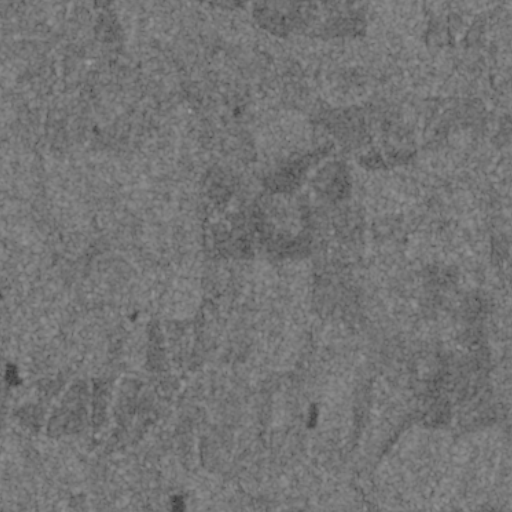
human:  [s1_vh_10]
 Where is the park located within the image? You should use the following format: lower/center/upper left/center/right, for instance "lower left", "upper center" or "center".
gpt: The park is located in the center left of the image.
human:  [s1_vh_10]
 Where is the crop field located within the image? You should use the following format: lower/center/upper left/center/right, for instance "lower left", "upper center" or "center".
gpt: There is no crop field in the image.

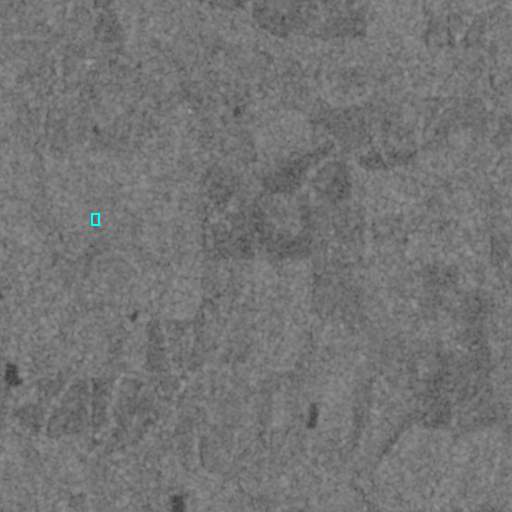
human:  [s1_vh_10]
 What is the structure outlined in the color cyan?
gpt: The structure outlined in cyan is a park.
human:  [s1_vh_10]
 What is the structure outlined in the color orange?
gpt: There is no orange outline.